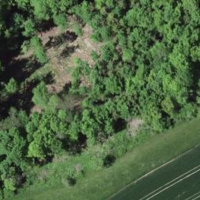
EUNIS habitat code: 41
Species observed at this site:
Cephalanthera damasonium